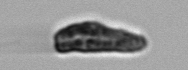
Label: Pseudochattonella_farcimen